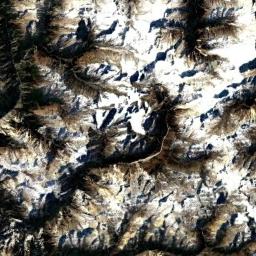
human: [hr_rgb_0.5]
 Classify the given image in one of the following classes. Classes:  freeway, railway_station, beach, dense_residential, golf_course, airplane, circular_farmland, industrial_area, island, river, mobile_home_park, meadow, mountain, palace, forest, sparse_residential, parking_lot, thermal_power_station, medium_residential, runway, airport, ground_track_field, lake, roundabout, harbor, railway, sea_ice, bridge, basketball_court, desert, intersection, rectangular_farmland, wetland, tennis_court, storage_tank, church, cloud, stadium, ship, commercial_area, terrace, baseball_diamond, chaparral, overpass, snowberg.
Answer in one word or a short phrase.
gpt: snowberg